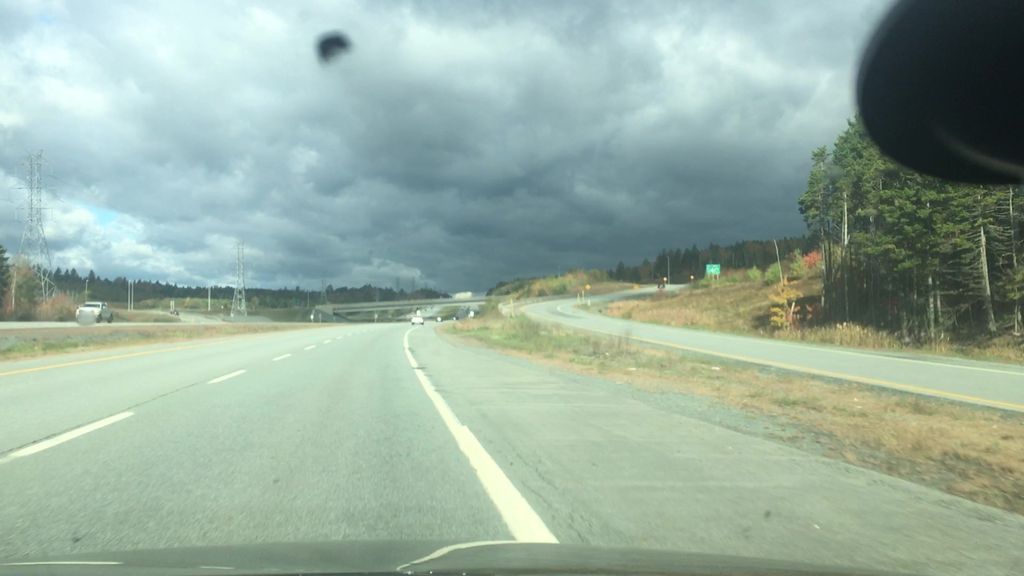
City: halifax